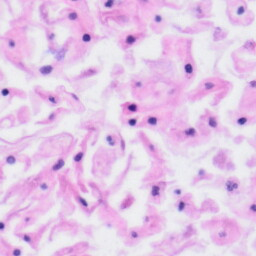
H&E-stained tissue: Tonsil